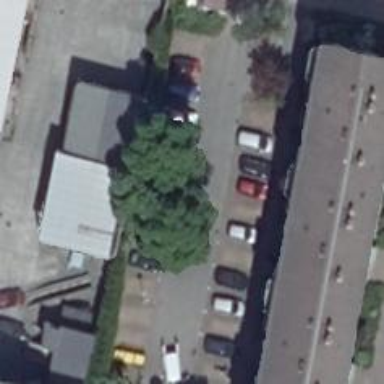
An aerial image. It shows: Parking area with paving stones surface.